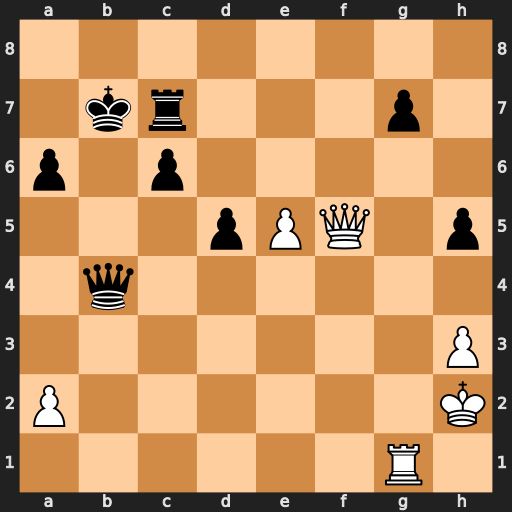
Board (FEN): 8/1kr3p1/p1p5/3pPQ1p/1q6/7P/P6K/6R1
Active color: w
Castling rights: -
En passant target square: -
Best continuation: Rb1 Qxb1 Qxb1+